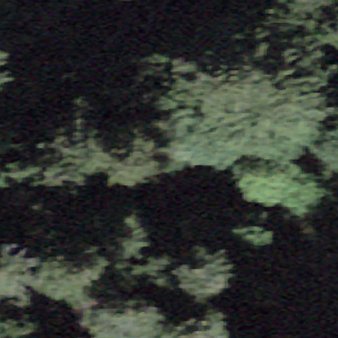
Label: other